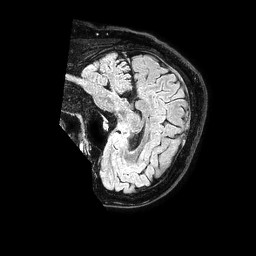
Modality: FLAIR
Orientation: sagittal
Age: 42
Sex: male
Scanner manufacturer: philips
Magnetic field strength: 1.5 T
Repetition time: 4.8 s
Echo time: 0.3 s